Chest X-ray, AP view. Patient: 29 years old, sex M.
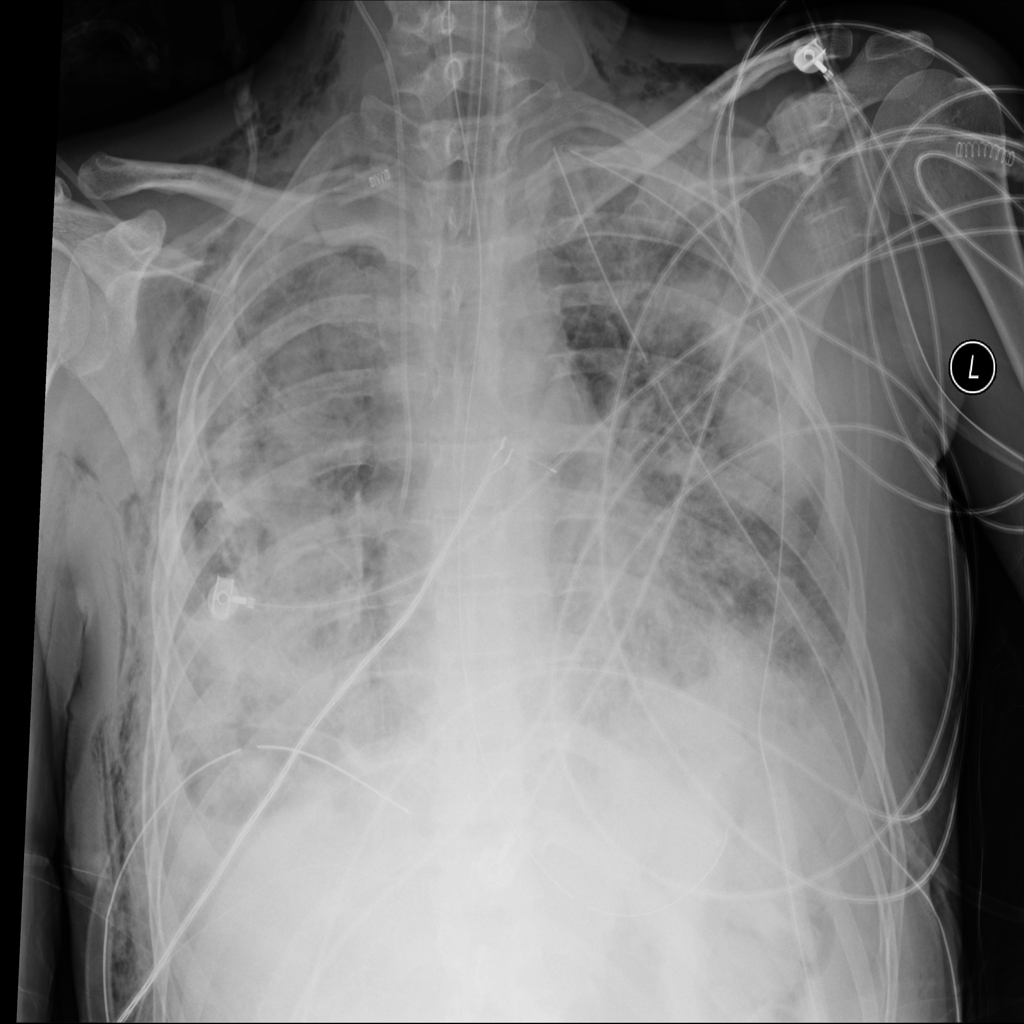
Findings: Consolidation, Emphysema, Pneumothorax